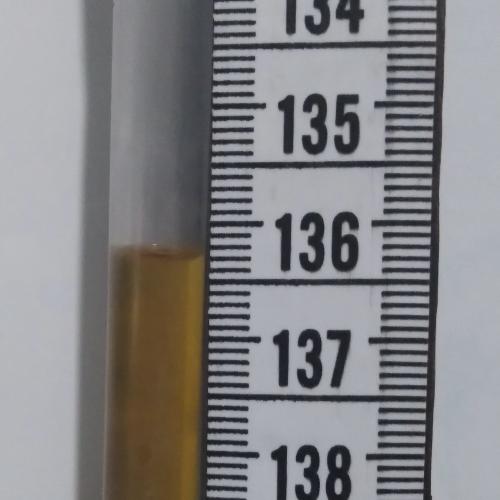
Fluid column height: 136.3 cm